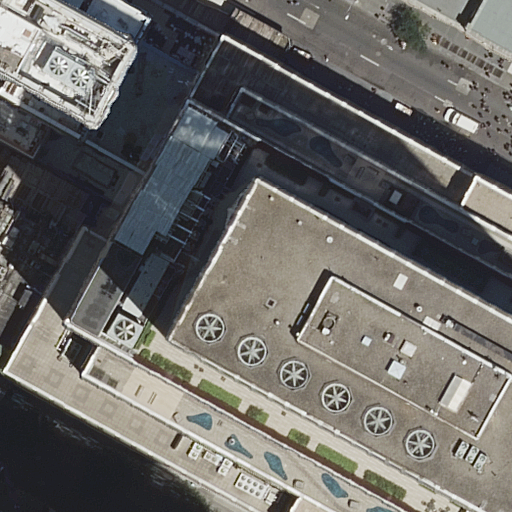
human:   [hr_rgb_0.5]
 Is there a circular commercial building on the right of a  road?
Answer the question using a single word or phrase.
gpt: no

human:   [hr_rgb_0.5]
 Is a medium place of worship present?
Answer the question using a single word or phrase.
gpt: no

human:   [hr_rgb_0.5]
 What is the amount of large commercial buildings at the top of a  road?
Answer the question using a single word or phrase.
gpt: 0

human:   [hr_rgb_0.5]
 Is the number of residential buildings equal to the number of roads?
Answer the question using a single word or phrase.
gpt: yes

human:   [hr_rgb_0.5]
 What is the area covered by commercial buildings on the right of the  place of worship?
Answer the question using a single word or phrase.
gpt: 563m2

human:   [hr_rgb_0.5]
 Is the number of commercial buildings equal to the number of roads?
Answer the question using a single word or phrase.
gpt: no

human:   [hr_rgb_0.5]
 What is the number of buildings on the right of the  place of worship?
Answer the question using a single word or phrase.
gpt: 1

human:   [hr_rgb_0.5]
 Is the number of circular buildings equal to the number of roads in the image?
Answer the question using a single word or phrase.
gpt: no

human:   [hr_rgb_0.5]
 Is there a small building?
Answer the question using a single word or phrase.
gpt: no

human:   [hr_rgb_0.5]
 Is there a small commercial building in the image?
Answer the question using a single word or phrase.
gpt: no

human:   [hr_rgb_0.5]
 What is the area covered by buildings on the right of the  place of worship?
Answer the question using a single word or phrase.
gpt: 563m2

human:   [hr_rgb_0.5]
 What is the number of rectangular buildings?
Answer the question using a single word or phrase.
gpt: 3

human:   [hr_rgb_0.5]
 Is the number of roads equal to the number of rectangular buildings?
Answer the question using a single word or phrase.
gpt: no

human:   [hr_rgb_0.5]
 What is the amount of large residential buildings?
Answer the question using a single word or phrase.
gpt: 1

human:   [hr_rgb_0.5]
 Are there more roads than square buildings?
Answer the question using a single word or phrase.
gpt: yes

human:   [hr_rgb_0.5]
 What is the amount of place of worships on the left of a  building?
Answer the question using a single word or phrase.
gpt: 1

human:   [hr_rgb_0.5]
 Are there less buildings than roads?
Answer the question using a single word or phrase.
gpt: no

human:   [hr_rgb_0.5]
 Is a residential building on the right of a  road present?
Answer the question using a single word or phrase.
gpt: no

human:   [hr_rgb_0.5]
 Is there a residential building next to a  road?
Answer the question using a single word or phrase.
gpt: yes

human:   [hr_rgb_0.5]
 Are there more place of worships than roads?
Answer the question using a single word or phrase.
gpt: no

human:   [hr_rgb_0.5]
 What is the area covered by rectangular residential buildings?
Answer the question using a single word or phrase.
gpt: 1110m2

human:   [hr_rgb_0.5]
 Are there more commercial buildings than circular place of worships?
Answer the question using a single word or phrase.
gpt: yes

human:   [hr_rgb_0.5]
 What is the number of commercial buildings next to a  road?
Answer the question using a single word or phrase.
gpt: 1

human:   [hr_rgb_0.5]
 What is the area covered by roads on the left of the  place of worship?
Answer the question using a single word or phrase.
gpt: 0m2

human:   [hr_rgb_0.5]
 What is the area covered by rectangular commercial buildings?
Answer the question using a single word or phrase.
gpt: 563m2

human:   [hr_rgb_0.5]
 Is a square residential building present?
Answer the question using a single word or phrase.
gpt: no

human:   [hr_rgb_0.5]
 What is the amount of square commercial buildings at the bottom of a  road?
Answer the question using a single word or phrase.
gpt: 0

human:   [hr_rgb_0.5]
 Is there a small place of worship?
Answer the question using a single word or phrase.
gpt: no

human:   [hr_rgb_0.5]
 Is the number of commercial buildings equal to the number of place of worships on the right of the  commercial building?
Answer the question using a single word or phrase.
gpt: no

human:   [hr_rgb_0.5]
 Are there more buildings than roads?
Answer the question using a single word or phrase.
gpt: yes

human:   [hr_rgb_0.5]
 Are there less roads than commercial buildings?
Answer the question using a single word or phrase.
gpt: no

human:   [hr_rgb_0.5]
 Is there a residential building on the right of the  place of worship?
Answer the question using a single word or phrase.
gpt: no

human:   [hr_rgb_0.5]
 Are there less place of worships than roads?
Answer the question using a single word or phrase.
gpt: yes

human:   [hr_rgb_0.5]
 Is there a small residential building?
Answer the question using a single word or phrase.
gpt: no

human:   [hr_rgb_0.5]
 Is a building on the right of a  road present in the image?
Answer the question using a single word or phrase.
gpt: yes

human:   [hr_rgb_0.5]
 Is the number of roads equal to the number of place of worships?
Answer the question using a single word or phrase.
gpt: no